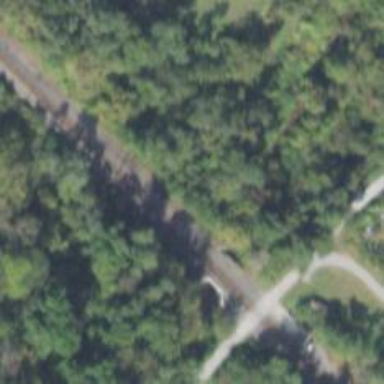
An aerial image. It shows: Bridge over railway line.